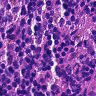
Metastatic tissue present: no